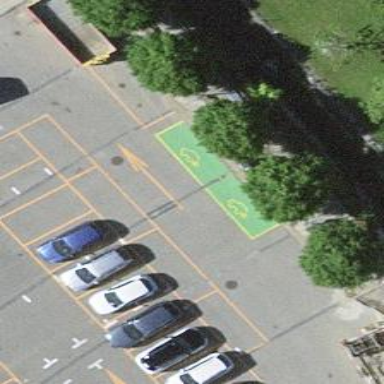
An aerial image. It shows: Parking aisle designated as service road.